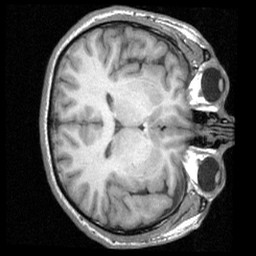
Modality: T1w
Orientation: axial
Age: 31